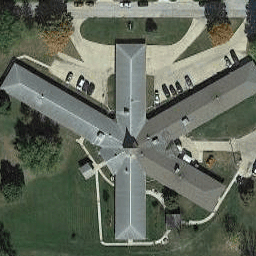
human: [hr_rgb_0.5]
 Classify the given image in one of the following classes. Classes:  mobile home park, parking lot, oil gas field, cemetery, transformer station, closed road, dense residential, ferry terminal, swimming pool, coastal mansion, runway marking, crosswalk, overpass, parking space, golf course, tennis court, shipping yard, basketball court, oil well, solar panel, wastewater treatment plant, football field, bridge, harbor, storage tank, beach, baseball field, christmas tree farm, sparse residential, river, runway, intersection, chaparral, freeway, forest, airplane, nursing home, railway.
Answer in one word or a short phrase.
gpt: nursing home